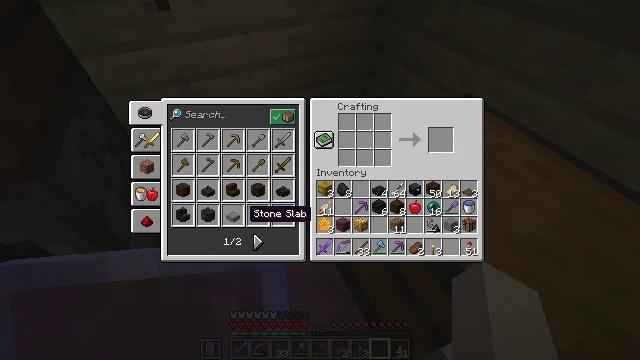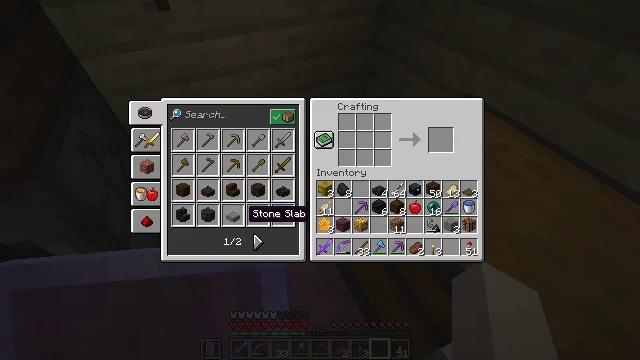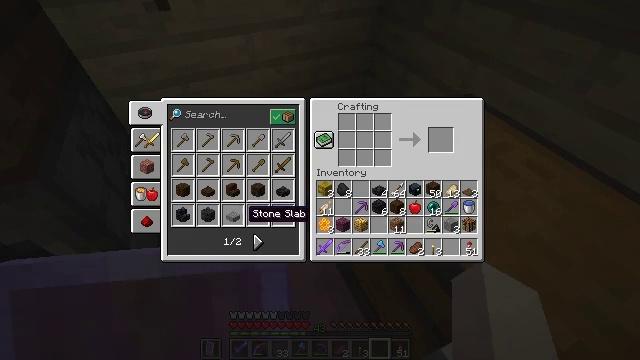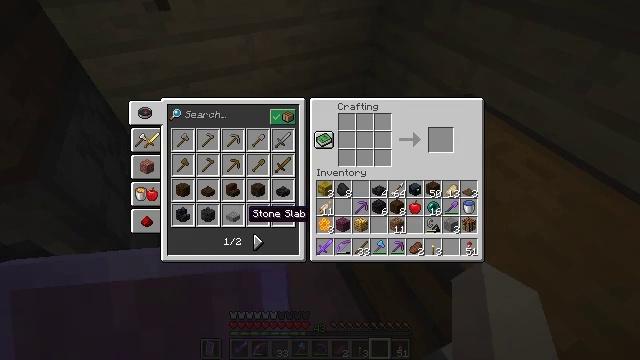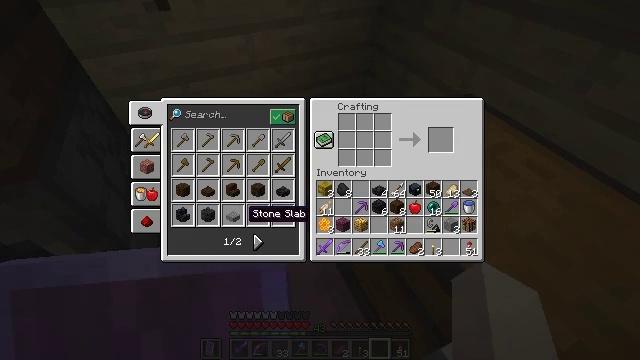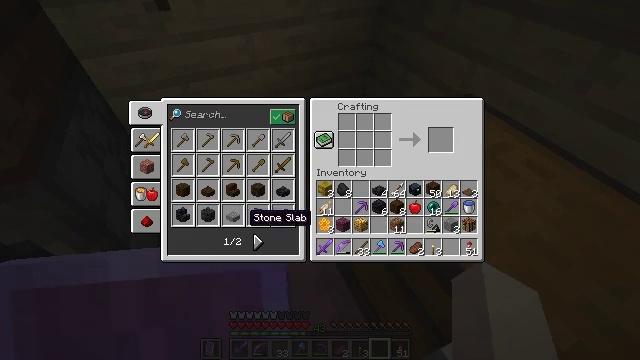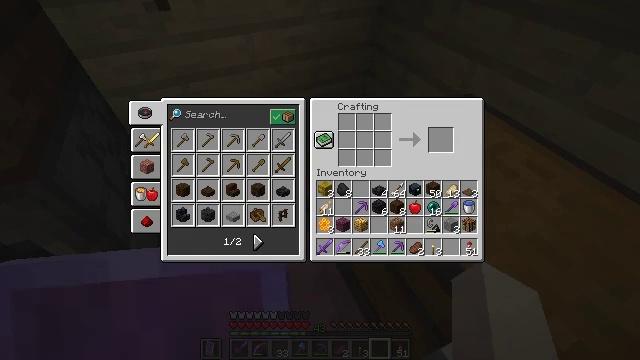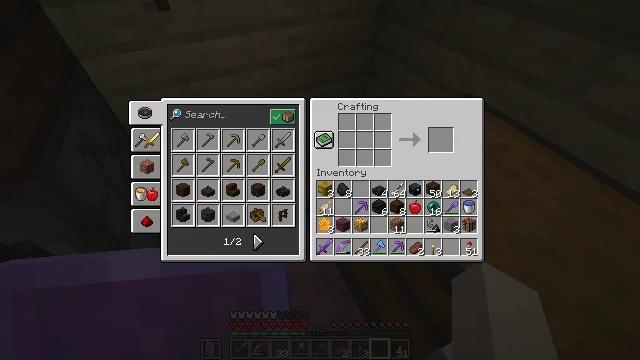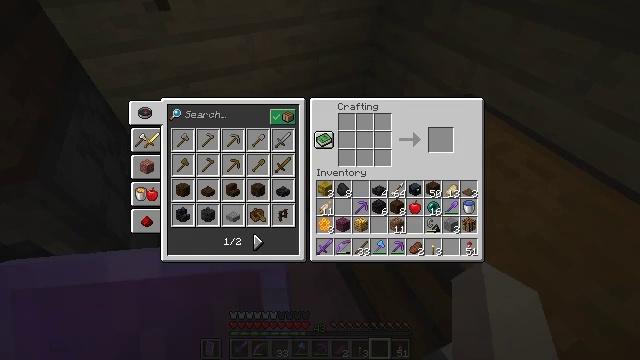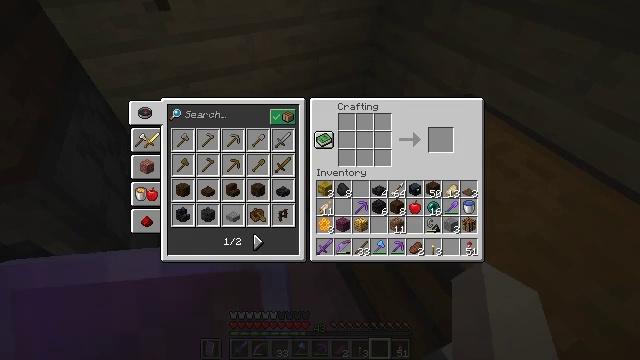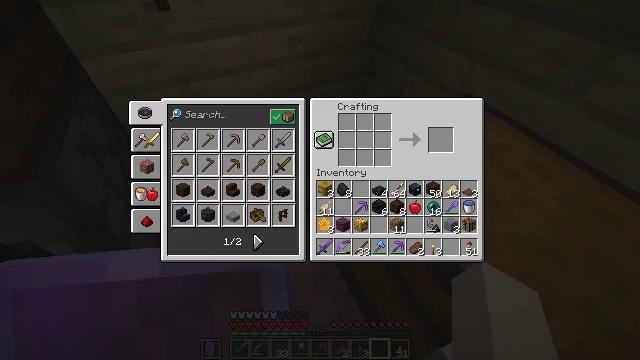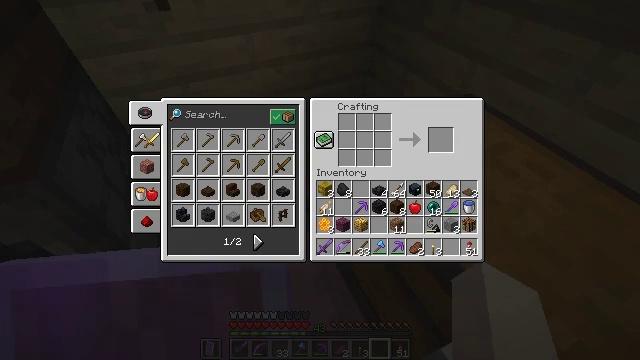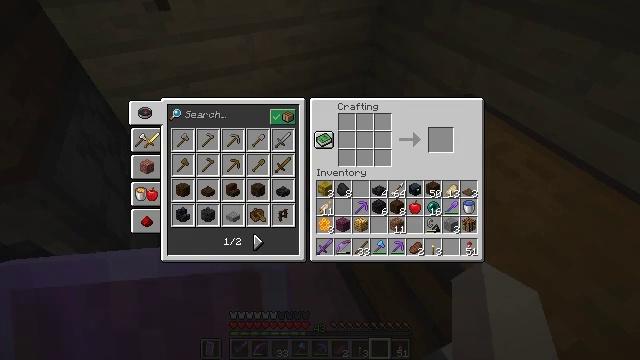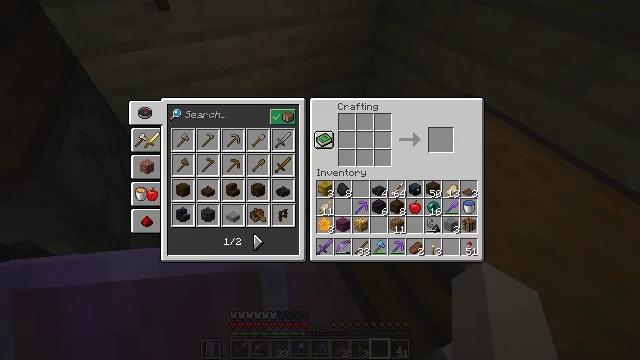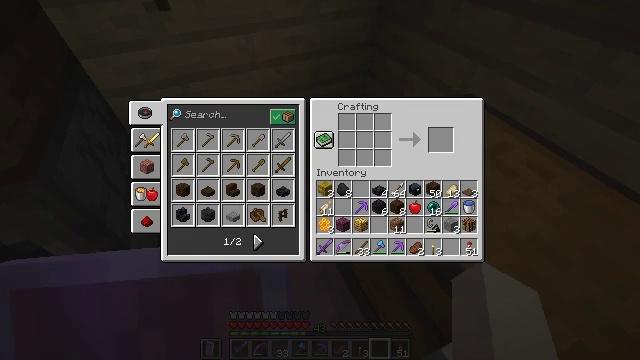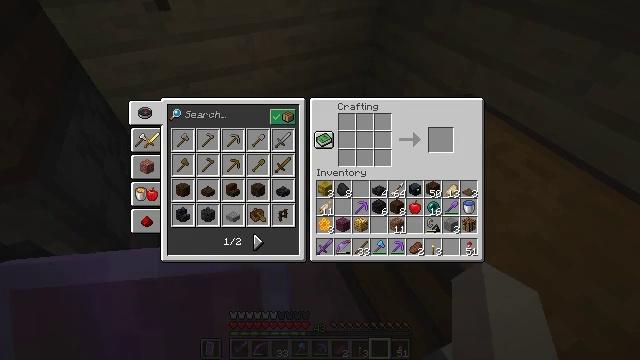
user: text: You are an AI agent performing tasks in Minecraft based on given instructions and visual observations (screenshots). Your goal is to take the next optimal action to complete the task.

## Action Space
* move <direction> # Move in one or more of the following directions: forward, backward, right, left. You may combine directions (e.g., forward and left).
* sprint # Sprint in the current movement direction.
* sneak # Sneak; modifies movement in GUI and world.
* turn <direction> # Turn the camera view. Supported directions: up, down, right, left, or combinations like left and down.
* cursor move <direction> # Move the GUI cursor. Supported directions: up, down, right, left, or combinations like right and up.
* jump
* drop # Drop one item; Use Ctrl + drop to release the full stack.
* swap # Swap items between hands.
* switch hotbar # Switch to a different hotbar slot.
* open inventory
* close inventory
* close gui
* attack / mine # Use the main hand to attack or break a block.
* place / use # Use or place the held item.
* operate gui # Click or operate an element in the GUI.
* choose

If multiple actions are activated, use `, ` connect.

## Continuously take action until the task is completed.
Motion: motion action
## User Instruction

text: Create a beehive using the necessary materials.
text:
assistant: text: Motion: no_op
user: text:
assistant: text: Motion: no_op
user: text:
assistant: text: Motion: no_op
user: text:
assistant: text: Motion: no_op
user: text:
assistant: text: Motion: no_op
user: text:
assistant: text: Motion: turn right
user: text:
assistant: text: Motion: no_op
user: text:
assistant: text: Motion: no_op
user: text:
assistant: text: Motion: no_op
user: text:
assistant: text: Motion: no_op
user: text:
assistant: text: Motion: no_op
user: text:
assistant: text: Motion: no_op
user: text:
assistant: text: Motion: attack / mine
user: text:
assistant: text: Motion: attack / mine
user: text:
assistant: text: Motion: attack / mine
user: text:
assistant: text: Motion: no_op
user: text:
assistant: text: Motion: no_op
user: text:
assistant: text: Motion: no_op
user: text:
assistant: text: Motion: no_op
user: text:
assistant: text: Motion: no_op
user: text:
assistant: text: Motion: no_op
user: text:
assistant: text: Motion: no_op
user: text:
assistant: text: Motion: no_op
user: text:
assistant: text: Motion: no_op
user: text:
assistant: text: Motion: no_op
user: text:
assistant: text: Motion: no_op
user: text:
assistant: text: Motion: no_op
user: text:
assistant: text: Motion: no_op
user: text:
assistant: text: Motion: no_op
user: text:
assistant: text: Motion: no_op